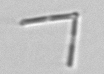
Label: Nanoneis